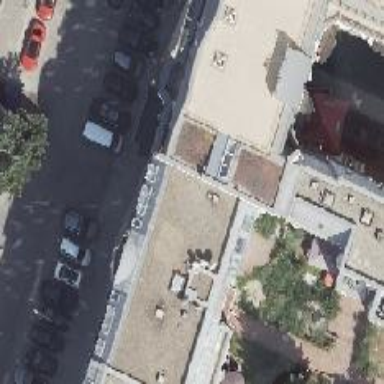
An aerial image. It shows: Parking entrance.